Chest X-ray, AP view. Patient: 54 years old, sex M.
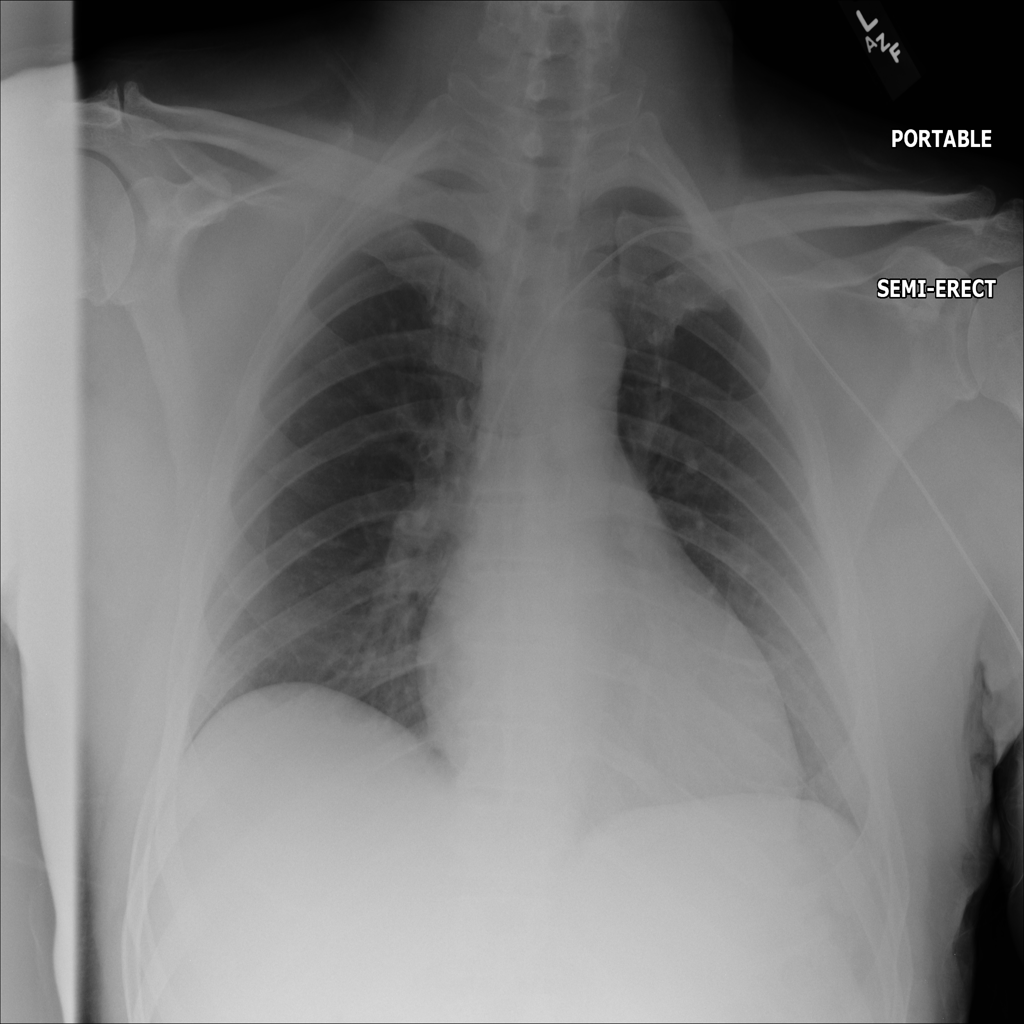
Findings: No Finding